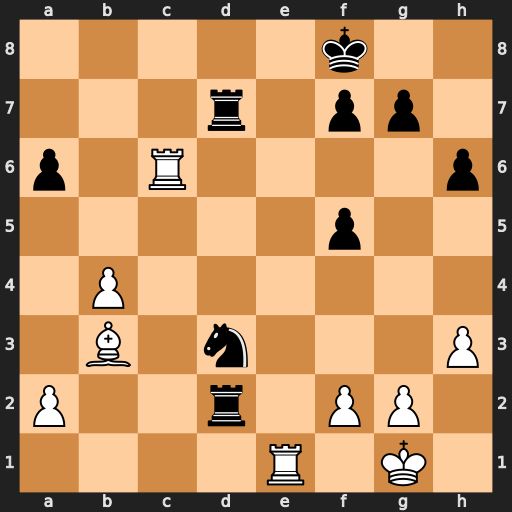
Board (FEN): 5k2/3r1pp1/p1R4p/5p2/1P6/1B1n3P/P2r1PP1/4R1K1
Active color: w
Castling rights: -
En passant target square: -
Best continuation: Rc8+ Rd8 Rxd8#